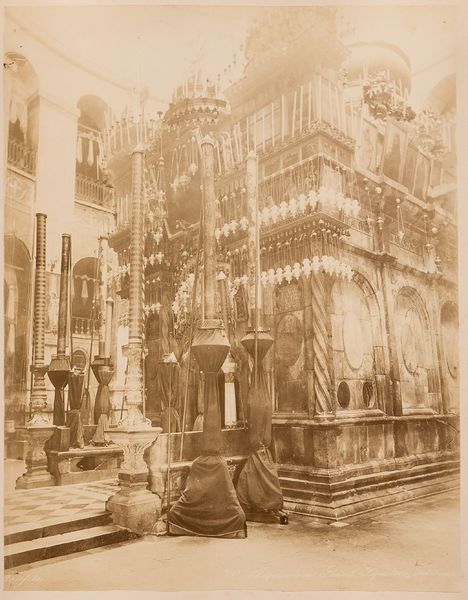
Titel: 249. Jérusalem. Saint-Sépulcre, intérieur
Künstler: Félix Bonfils
Standort: Hamburg
Institution: Museum für Kunst und Gewerbe Hamburg
Schlagwörter: innenraum, kirche, foto, fotografie, photographie, photo, karton, kircheninneres, albumin, grabeskirche, lichtbild, reisefotografie, historische, schwarzweißpositivverfahren, silbersalzverfahren, schwarzweißfotografie, gebäude, örtlichkeit, straße, stätte, reisephotographie, albuminpapier, pilgerstätte